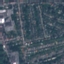
Land use / land cover class: Residential